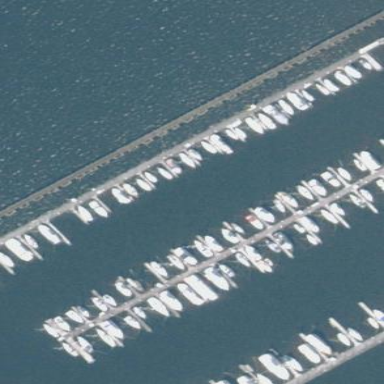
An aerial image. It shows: Marina on leisure land.